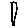
Label: line